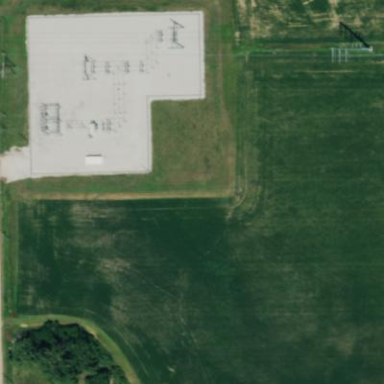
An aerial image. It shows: There is distribution substation enclosed by fence.